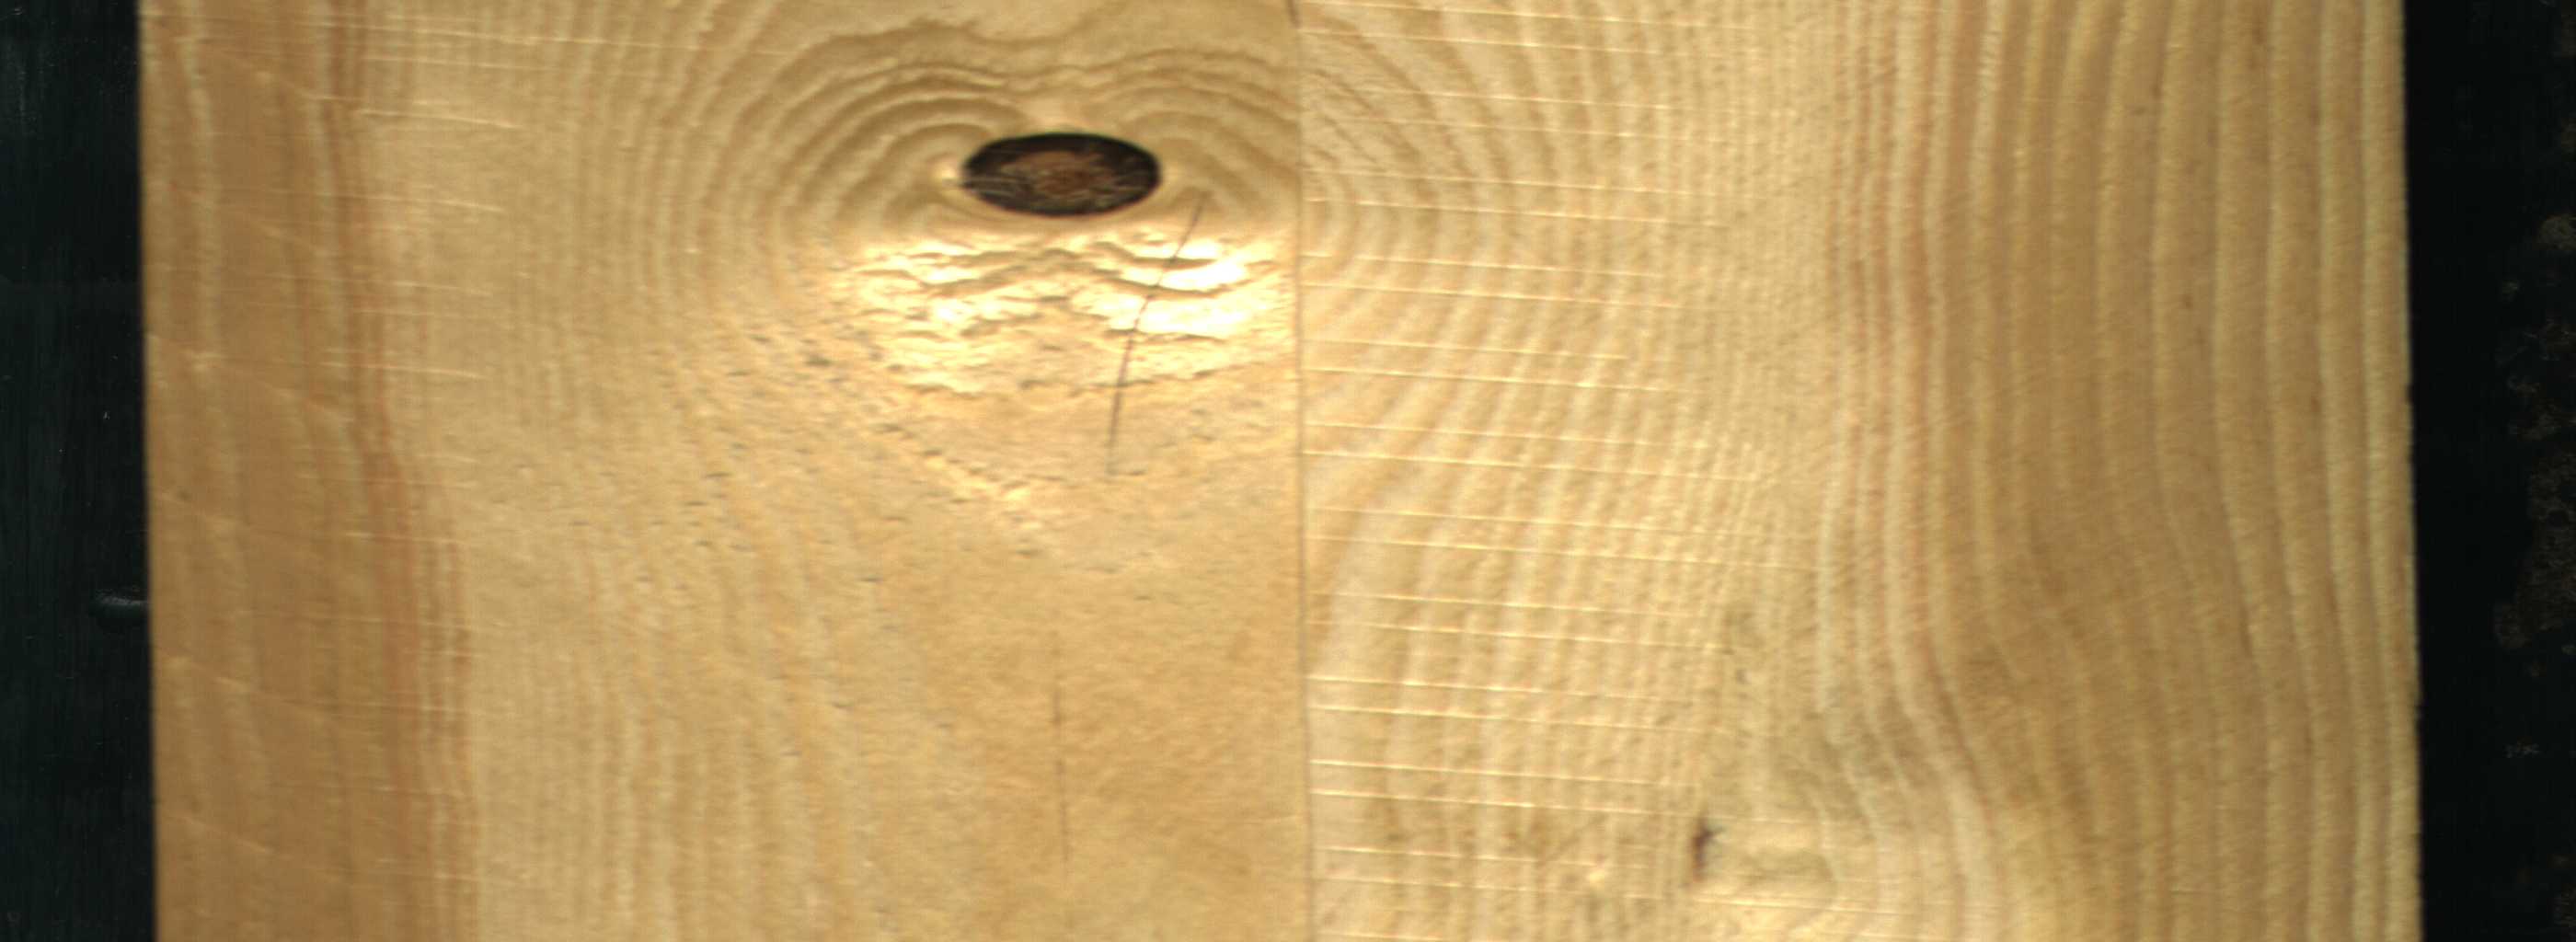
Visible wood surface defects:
resin
Dead_Knot